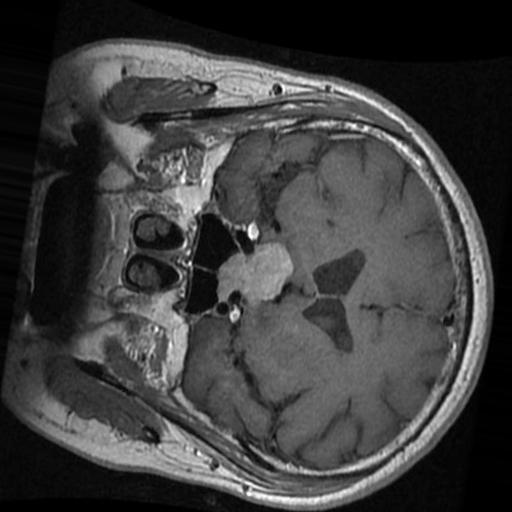
Label: brain_tumor